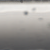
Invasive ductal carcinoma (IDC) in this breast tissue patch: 0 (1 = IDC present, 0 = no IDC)